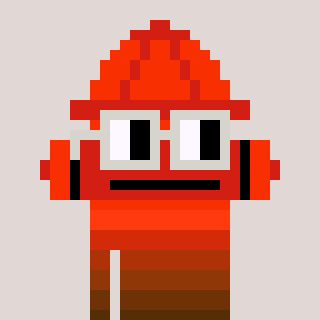
a pixel art character with square light gray glasses, a fire hydrant-shaped head and a bege-colored body on a warm background